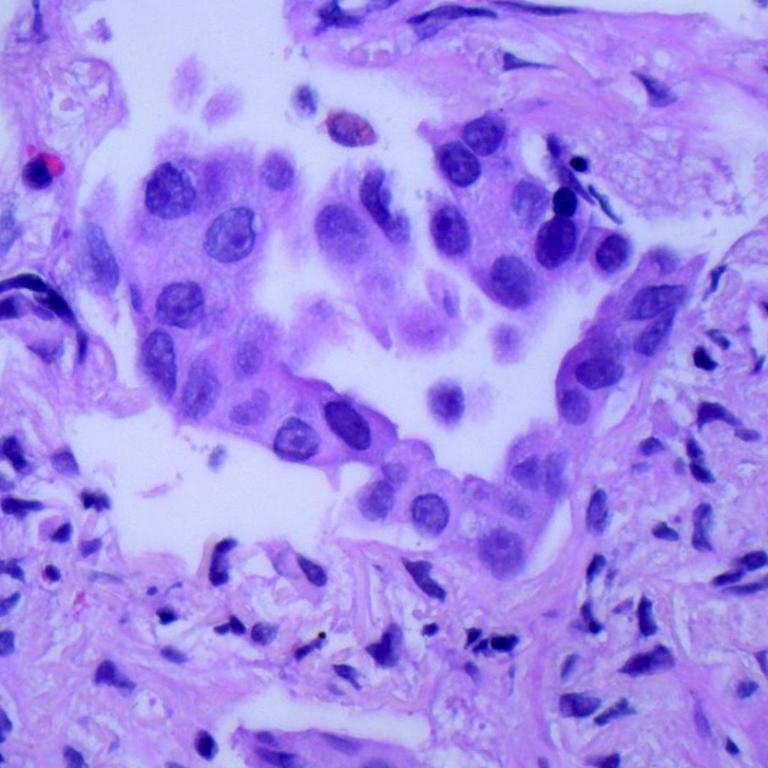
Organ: lung
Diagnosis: adenocarcinomas